Question: In Eclipse RCP Application UI design of my project will be as below:
'''
PartSashContainer->PartStack->Part1, Part2,Part3.,Part4,Part5
|
->PartStack->Part6
'''
Part6 contains the button. If button click in Part6 should set the selection to Part1.
Can you please provide how to achieve the Part selection from different Part.

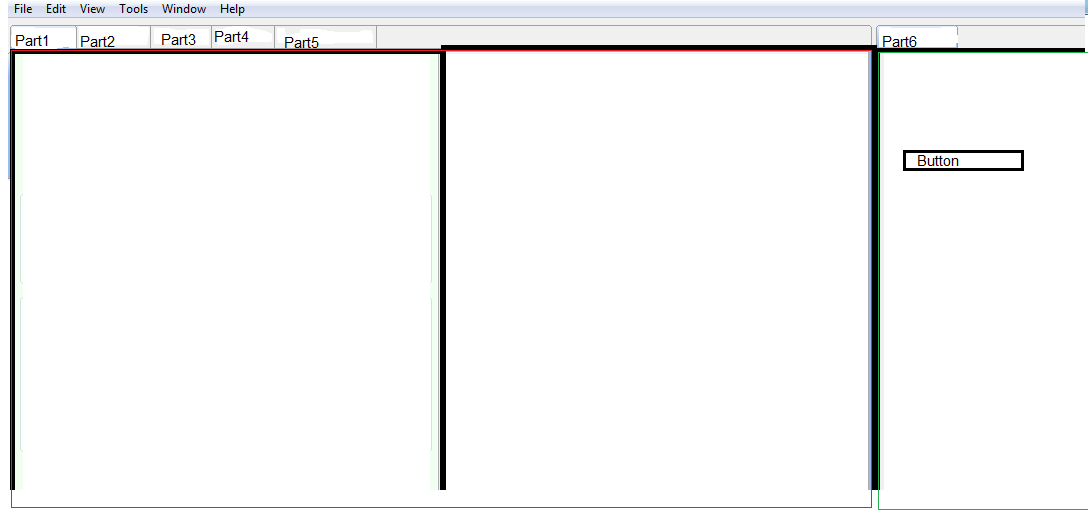
Answer: Use the 'EPartService' 'showPart' method:
'''
@Inject
EPartService partService;
...
partService.showPart("part id", PartState.ACTIVATE);
'''